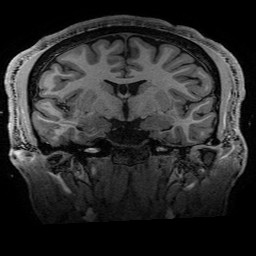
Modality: T1w
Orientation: sagittal
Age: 28
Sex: male
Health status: healthy
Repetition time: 2.53 s
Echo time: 0.0034 s